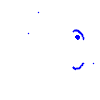
Particle: pion